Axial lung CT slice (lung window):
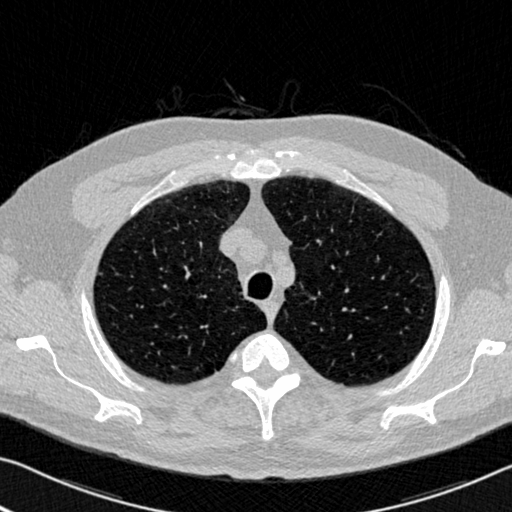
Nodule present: no